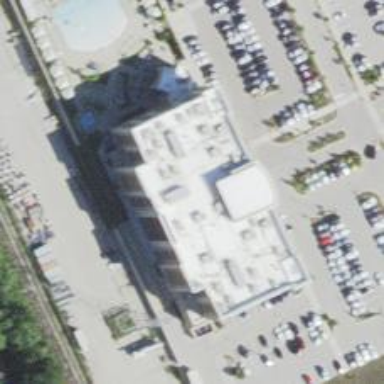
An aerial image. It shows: Fitness center located in leisure land.